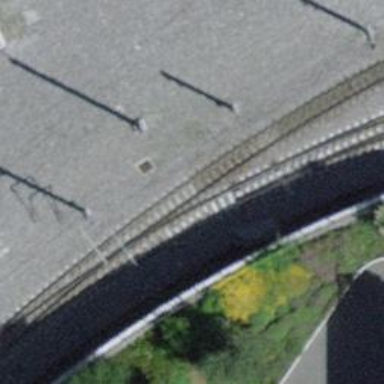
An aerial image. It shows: Railway switch with the turnout pointing to the right.